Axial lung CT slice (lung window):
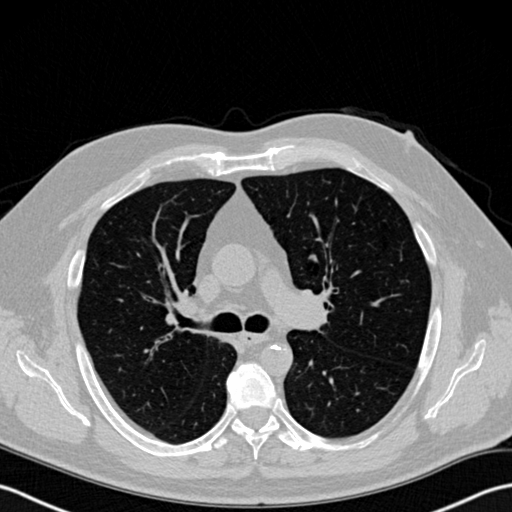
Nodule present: no